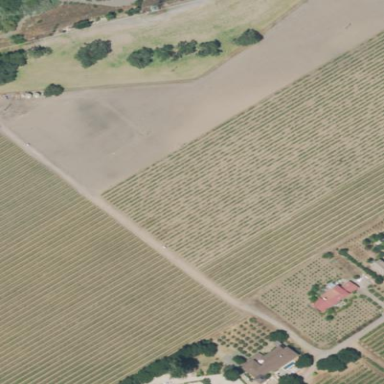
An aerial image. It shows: Vineyard growing grapes.